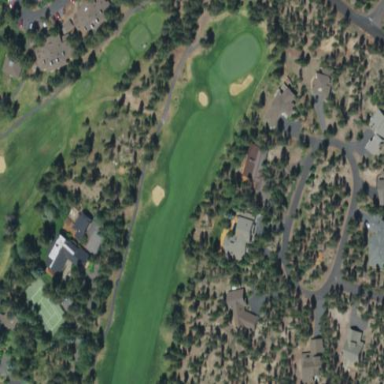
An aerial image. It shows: Lush grass fairway on golf course.